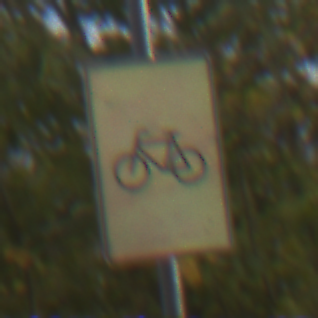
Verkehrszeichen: RadverkehrOhnePfeilsymbol
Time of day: MorningAfternoon
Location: Outdoor (Urban)
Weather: PartlyCloudy
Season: NotSpecified
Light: Natural